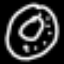
Label: donut